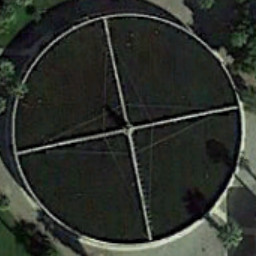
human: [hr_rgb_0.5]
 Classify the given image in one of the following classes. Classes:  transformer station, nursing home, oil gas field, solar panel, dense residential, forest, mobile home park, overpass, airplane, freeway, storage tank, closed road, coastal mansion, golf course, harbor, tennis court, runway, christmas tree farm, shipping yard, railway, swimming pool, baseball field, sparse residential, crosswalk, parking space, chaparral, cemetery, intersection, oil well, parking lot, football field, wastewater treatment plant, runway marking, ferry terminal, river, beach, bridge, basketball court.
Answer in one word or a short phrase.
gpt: wastewater treatment plant